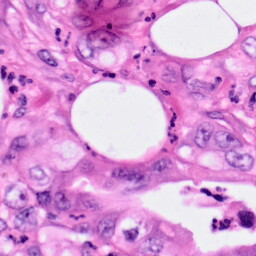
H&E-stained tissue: Pancreatic